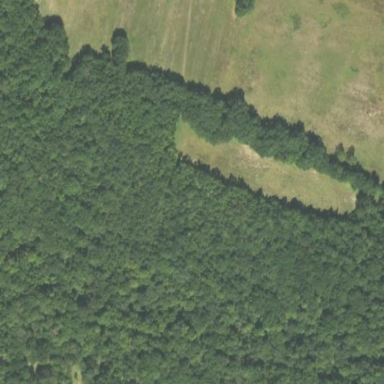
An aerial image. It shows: Mixed leaf woodland.